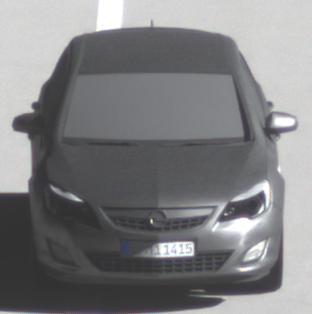
Make: Opel
Model: Astra 1.4 ecoFlex
Detailed model: Astra (J)
Model produced from: 2009/12
Model produced until: 2010/12
Doors: 5
Color: gray
Road condition: dry road
Daytime: morning or afternoon
Contrast: high contrast